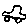
Label: car